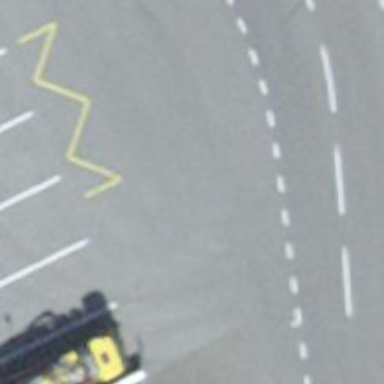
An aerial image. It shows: Public transport stop position.